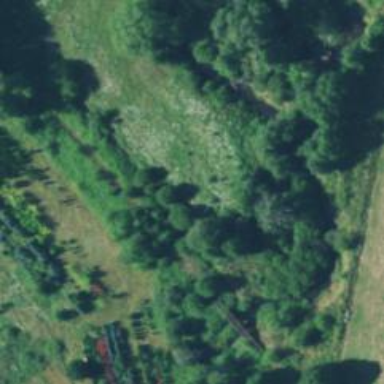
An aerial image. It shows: Level crossing along the railway.